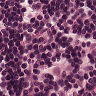
Metastatic tissue present: no